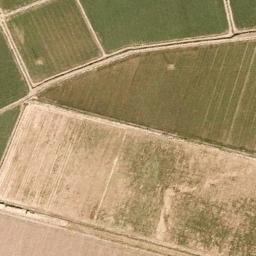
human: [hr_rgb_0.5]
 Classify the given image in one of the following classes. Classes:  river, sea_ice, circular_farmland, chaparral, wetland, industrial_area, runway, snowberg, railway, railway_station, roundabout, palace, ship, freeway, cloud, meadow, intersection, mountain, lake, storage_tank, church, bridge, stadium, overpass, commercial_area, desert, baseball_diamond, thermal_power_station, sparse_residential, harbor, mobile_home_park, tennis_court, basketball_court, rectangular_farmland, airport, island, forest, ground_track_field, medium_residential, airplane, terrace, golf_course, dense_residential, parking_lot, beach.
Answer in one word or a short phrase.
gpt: rectangular_farmland